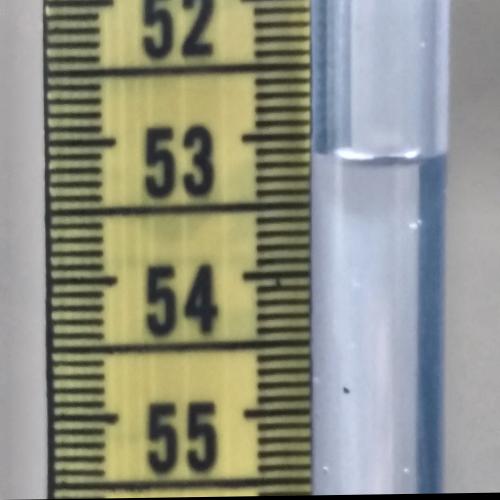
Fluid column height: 53.2 cm